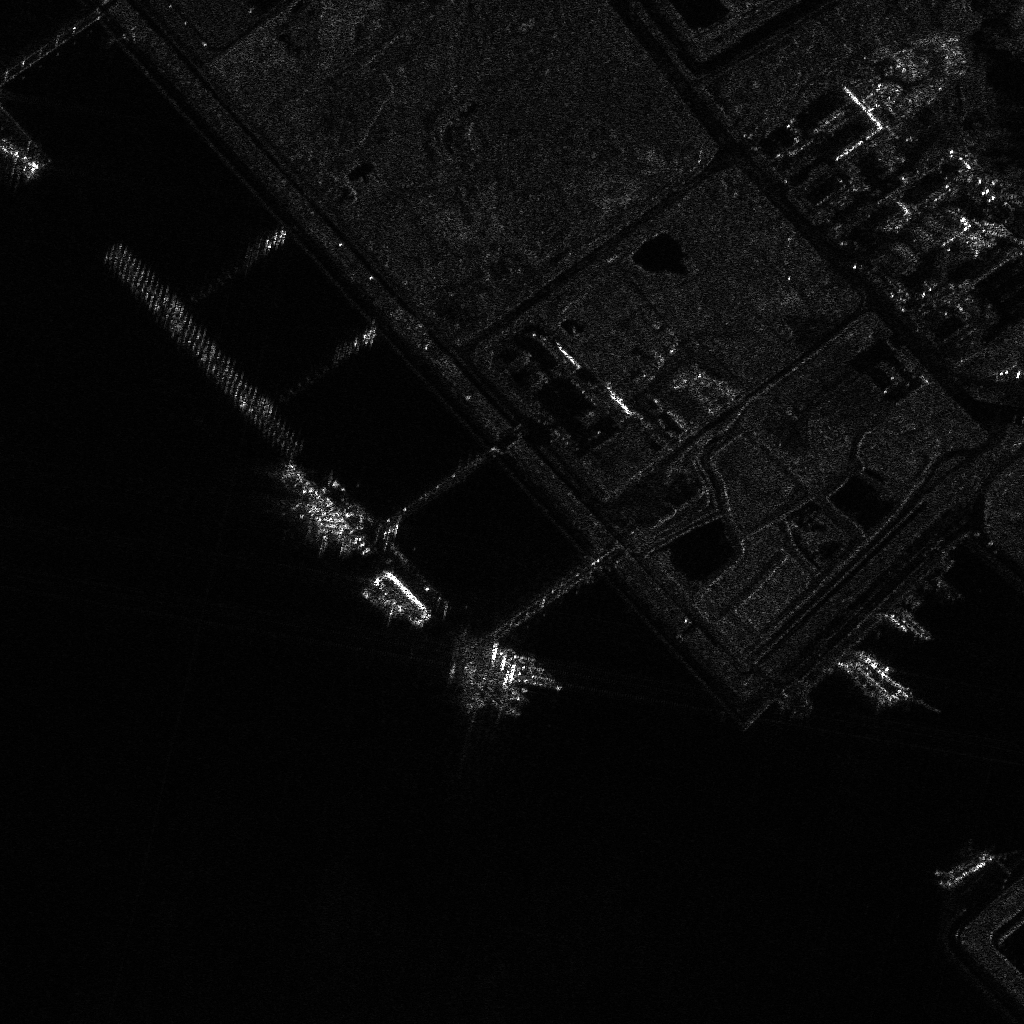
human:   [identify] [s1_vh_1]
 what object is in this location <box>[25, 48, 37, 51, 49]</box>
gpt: <ref>1 medium cell-container at the center</ref>

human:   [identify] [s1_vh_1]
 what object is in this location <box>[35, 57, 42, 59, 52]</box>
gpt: <ref>1 large container at the center</ref>

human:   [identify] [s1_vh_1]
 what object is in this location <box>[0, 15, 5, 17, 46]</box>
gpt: <ref>1 medium container at the top left</ref>

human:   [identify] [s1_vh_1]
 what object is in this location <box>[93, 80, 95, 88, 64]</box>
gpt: <ref>1 large fishing at the bottom right</ref>